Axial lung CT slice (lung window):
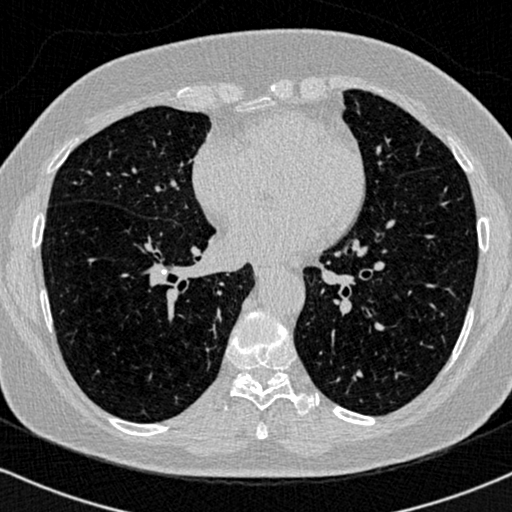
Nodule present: no